Field crop: tomato
Growth stage: 1
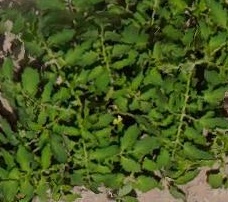
Species: tomato